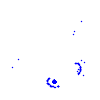
Particle: pion